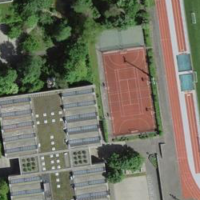
EUNIS habitat code: 53
Species observed at this site:
Rhamnus cathartica
Acer campestre
Anthyllis vulneraria